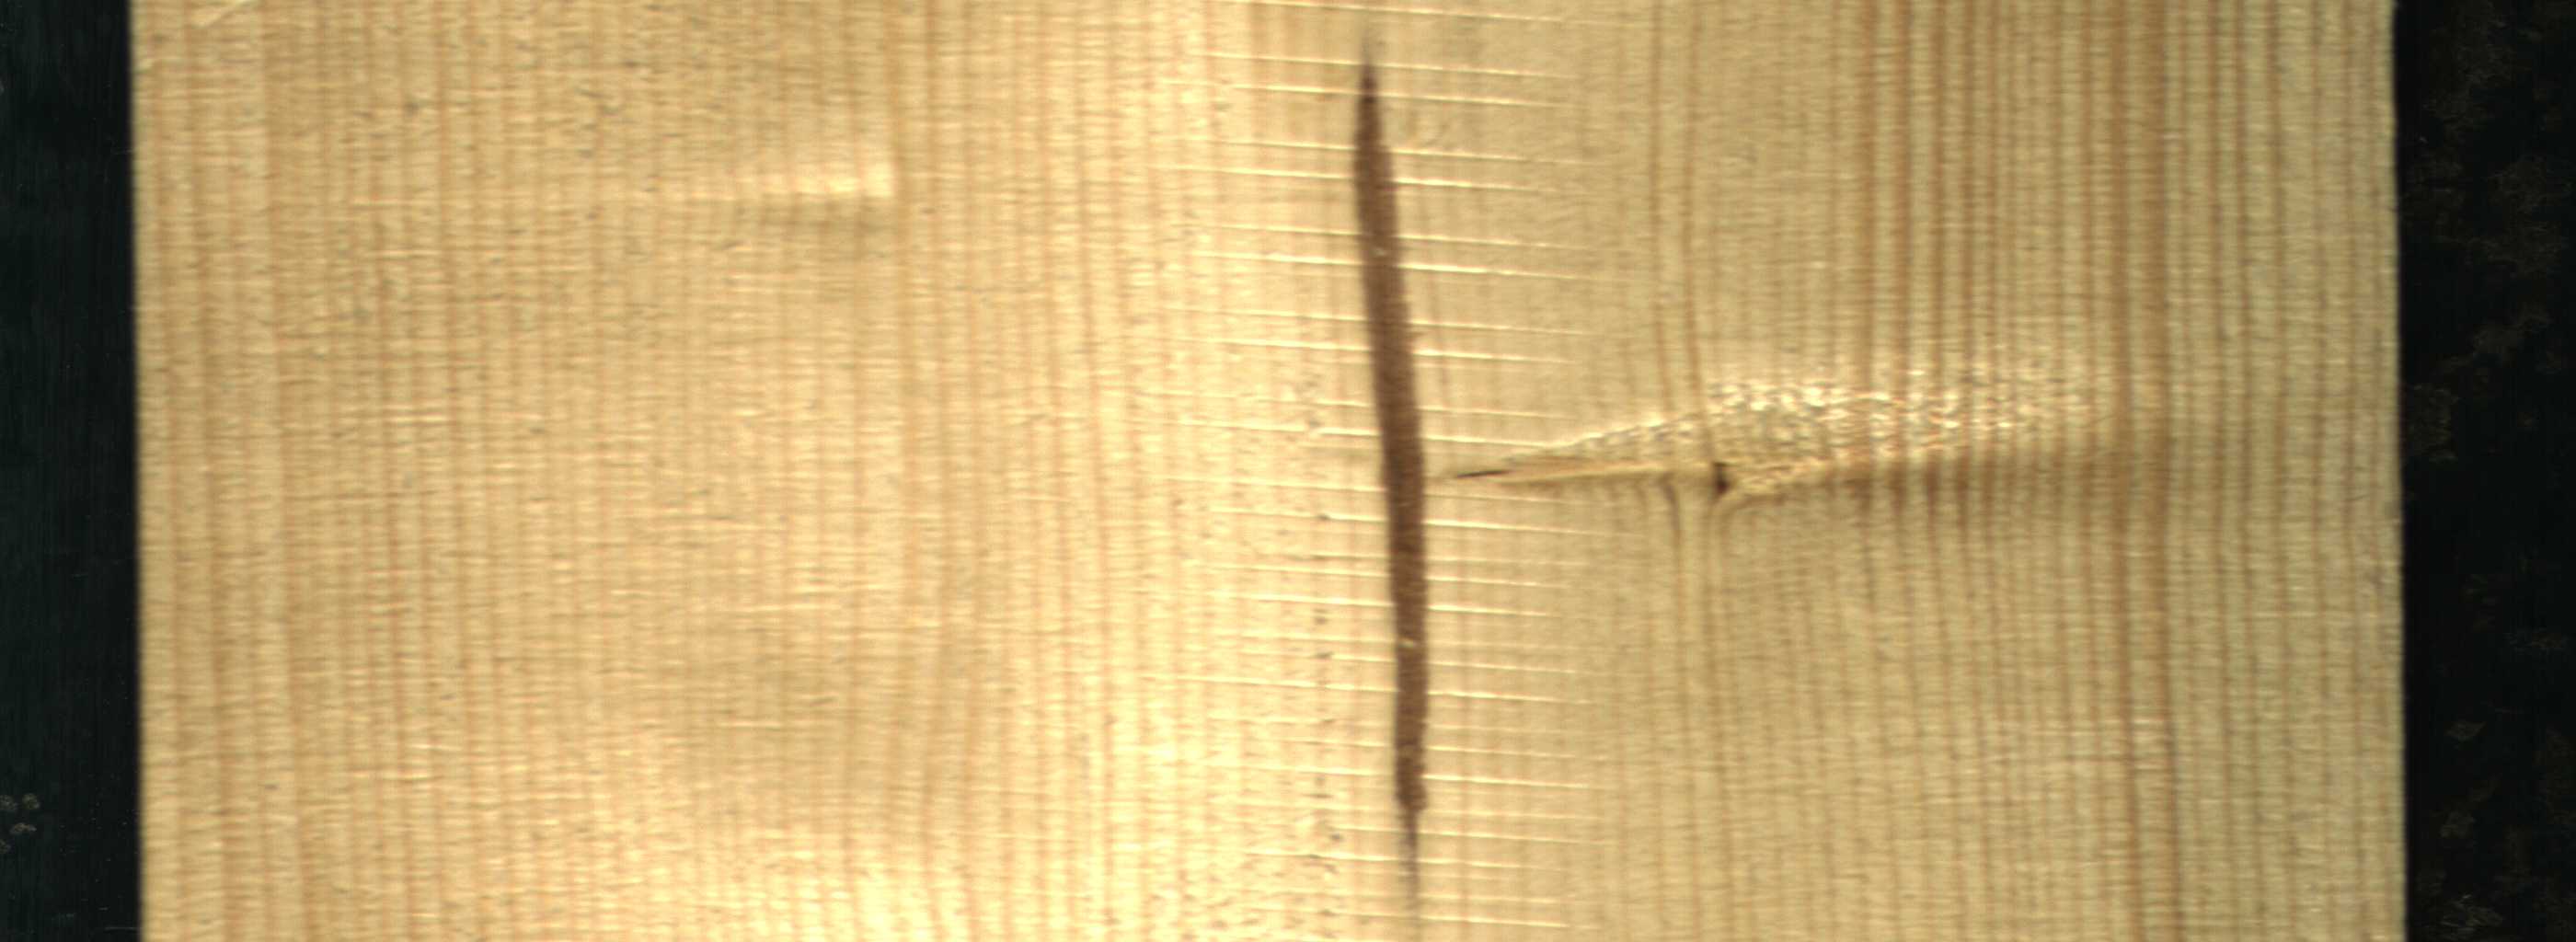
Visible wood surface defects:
Marrow
Live_Knot